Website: bh-photo
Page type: customer-info-address
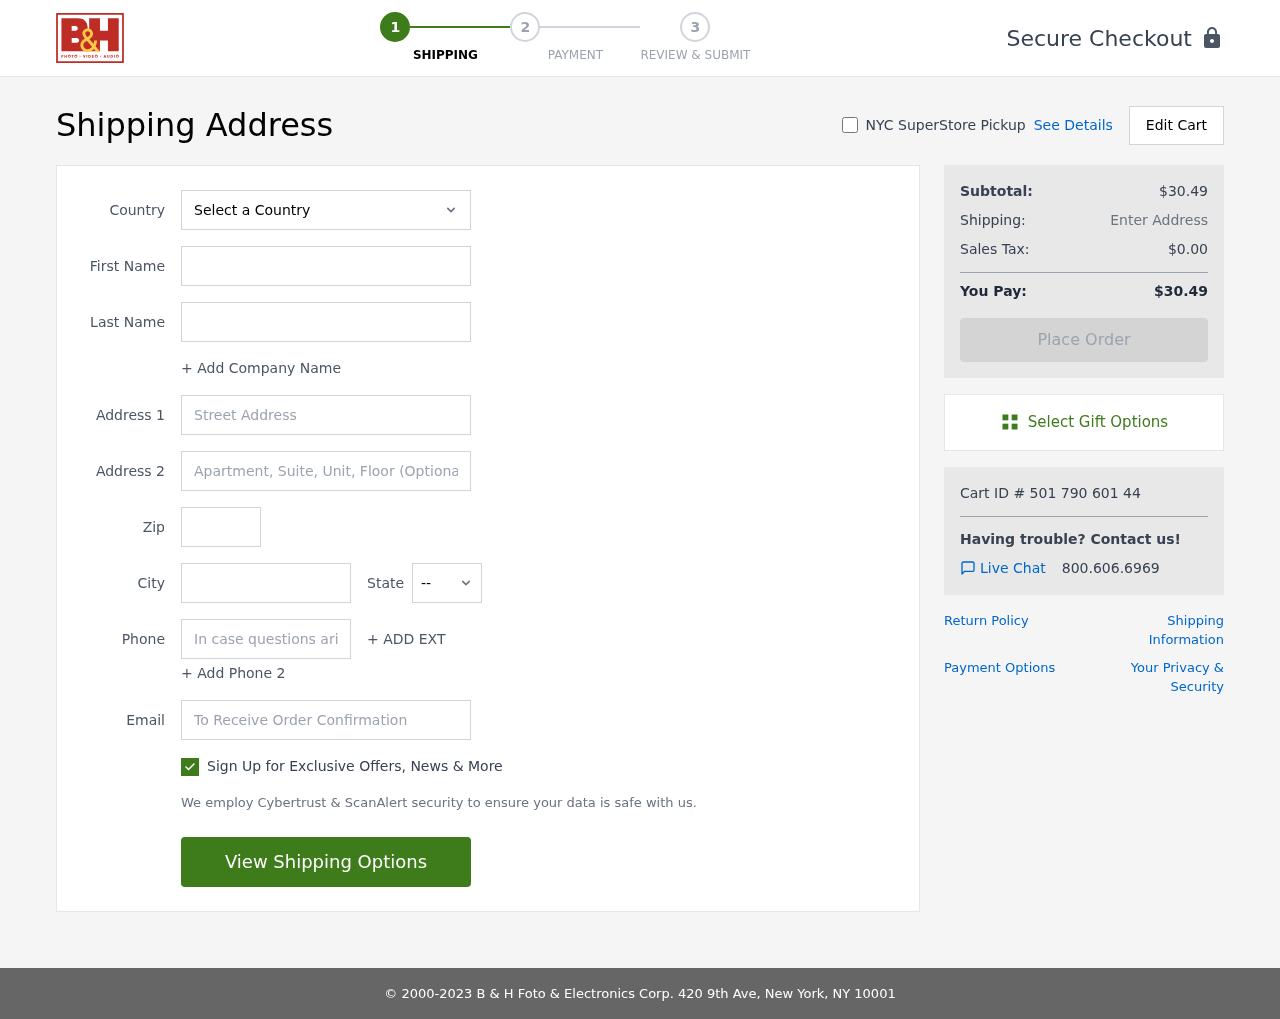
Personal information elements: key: PII_CITY
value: New Caroline
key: PII_COUNTRY
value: United States
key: PII_EMAIL
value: kdaugherty@gmail.com
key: PII_FIRSTNAME
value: Keith
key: PII_LASTNAME
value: Daugherty
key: PII_PHONE
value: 5946726795
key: PII_POSTCODE
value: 02878
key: PII_STATE_ABBR
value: IL
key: PII_STREET
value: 542 Allison Road Suite 072
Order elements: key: ORDER_SUBTOTAL
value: $30.49
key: ORDER_TAX
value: $0.00
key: ORDER_TOTAL
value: $30.49
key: ORDER_ID
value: Cart ID # 501 790 601 44